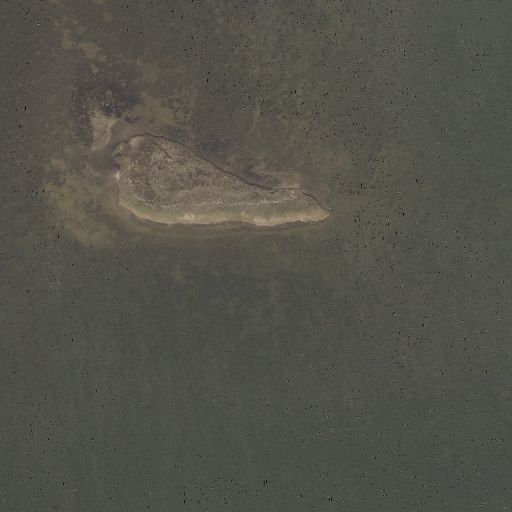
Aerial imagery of island in Alabama named Little Bay Island containing open water and herbaceous wetlands